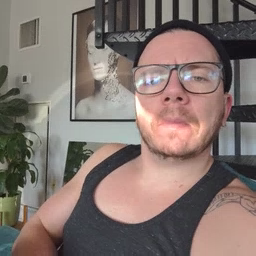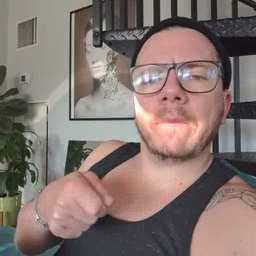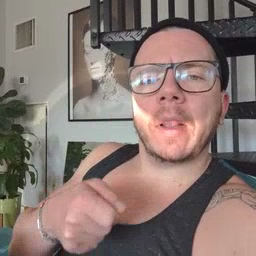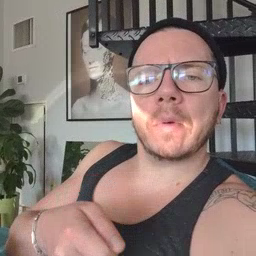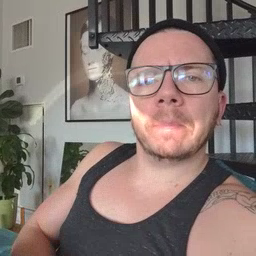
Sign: vacuum